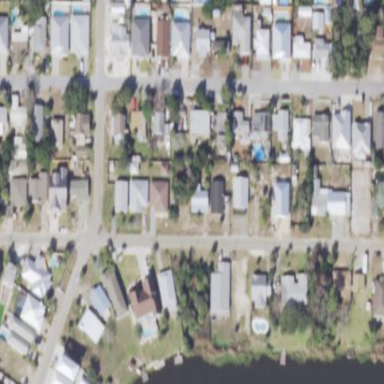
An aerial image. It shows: This residential area consists of single-family homes.